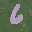
Label: 6